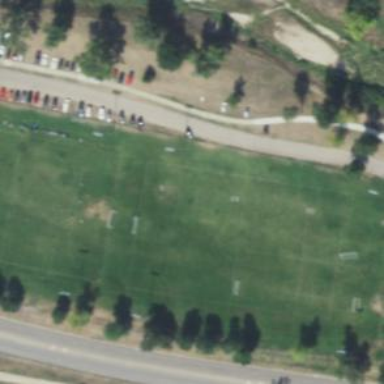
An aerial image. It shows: Soccer pitch for leisureland activities.